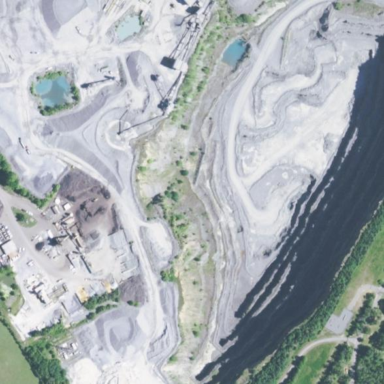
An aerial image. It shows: Quarry area.